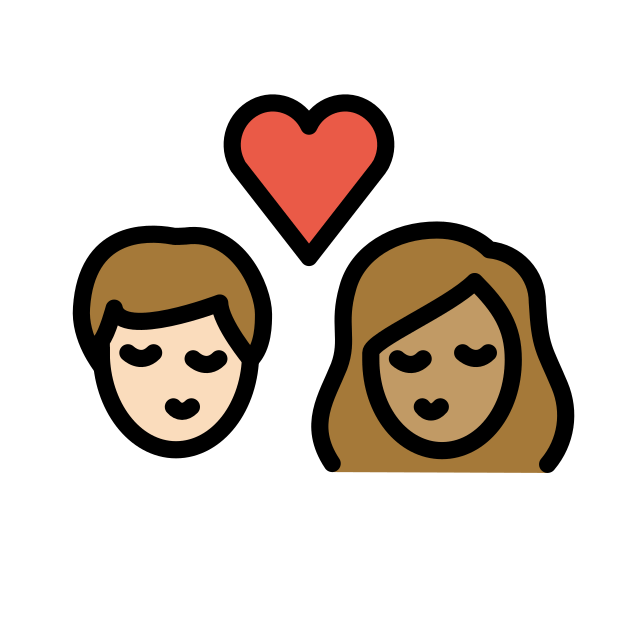
kiss: woman, man, light skin tone, medium skin tone